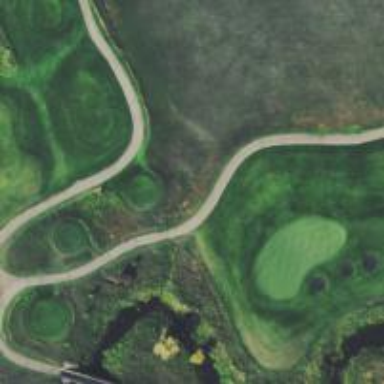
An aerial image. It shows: Path for both roads and golfers.